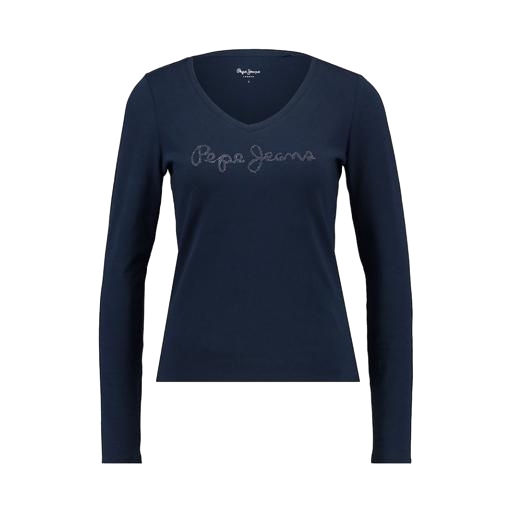
blue iconic women's long-sleeved t-shirt, longsleeve t-shirt, long sleeve tee, white background